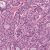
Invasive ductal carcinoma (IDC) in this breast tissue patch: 1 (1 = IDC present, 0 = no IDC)